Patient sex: F
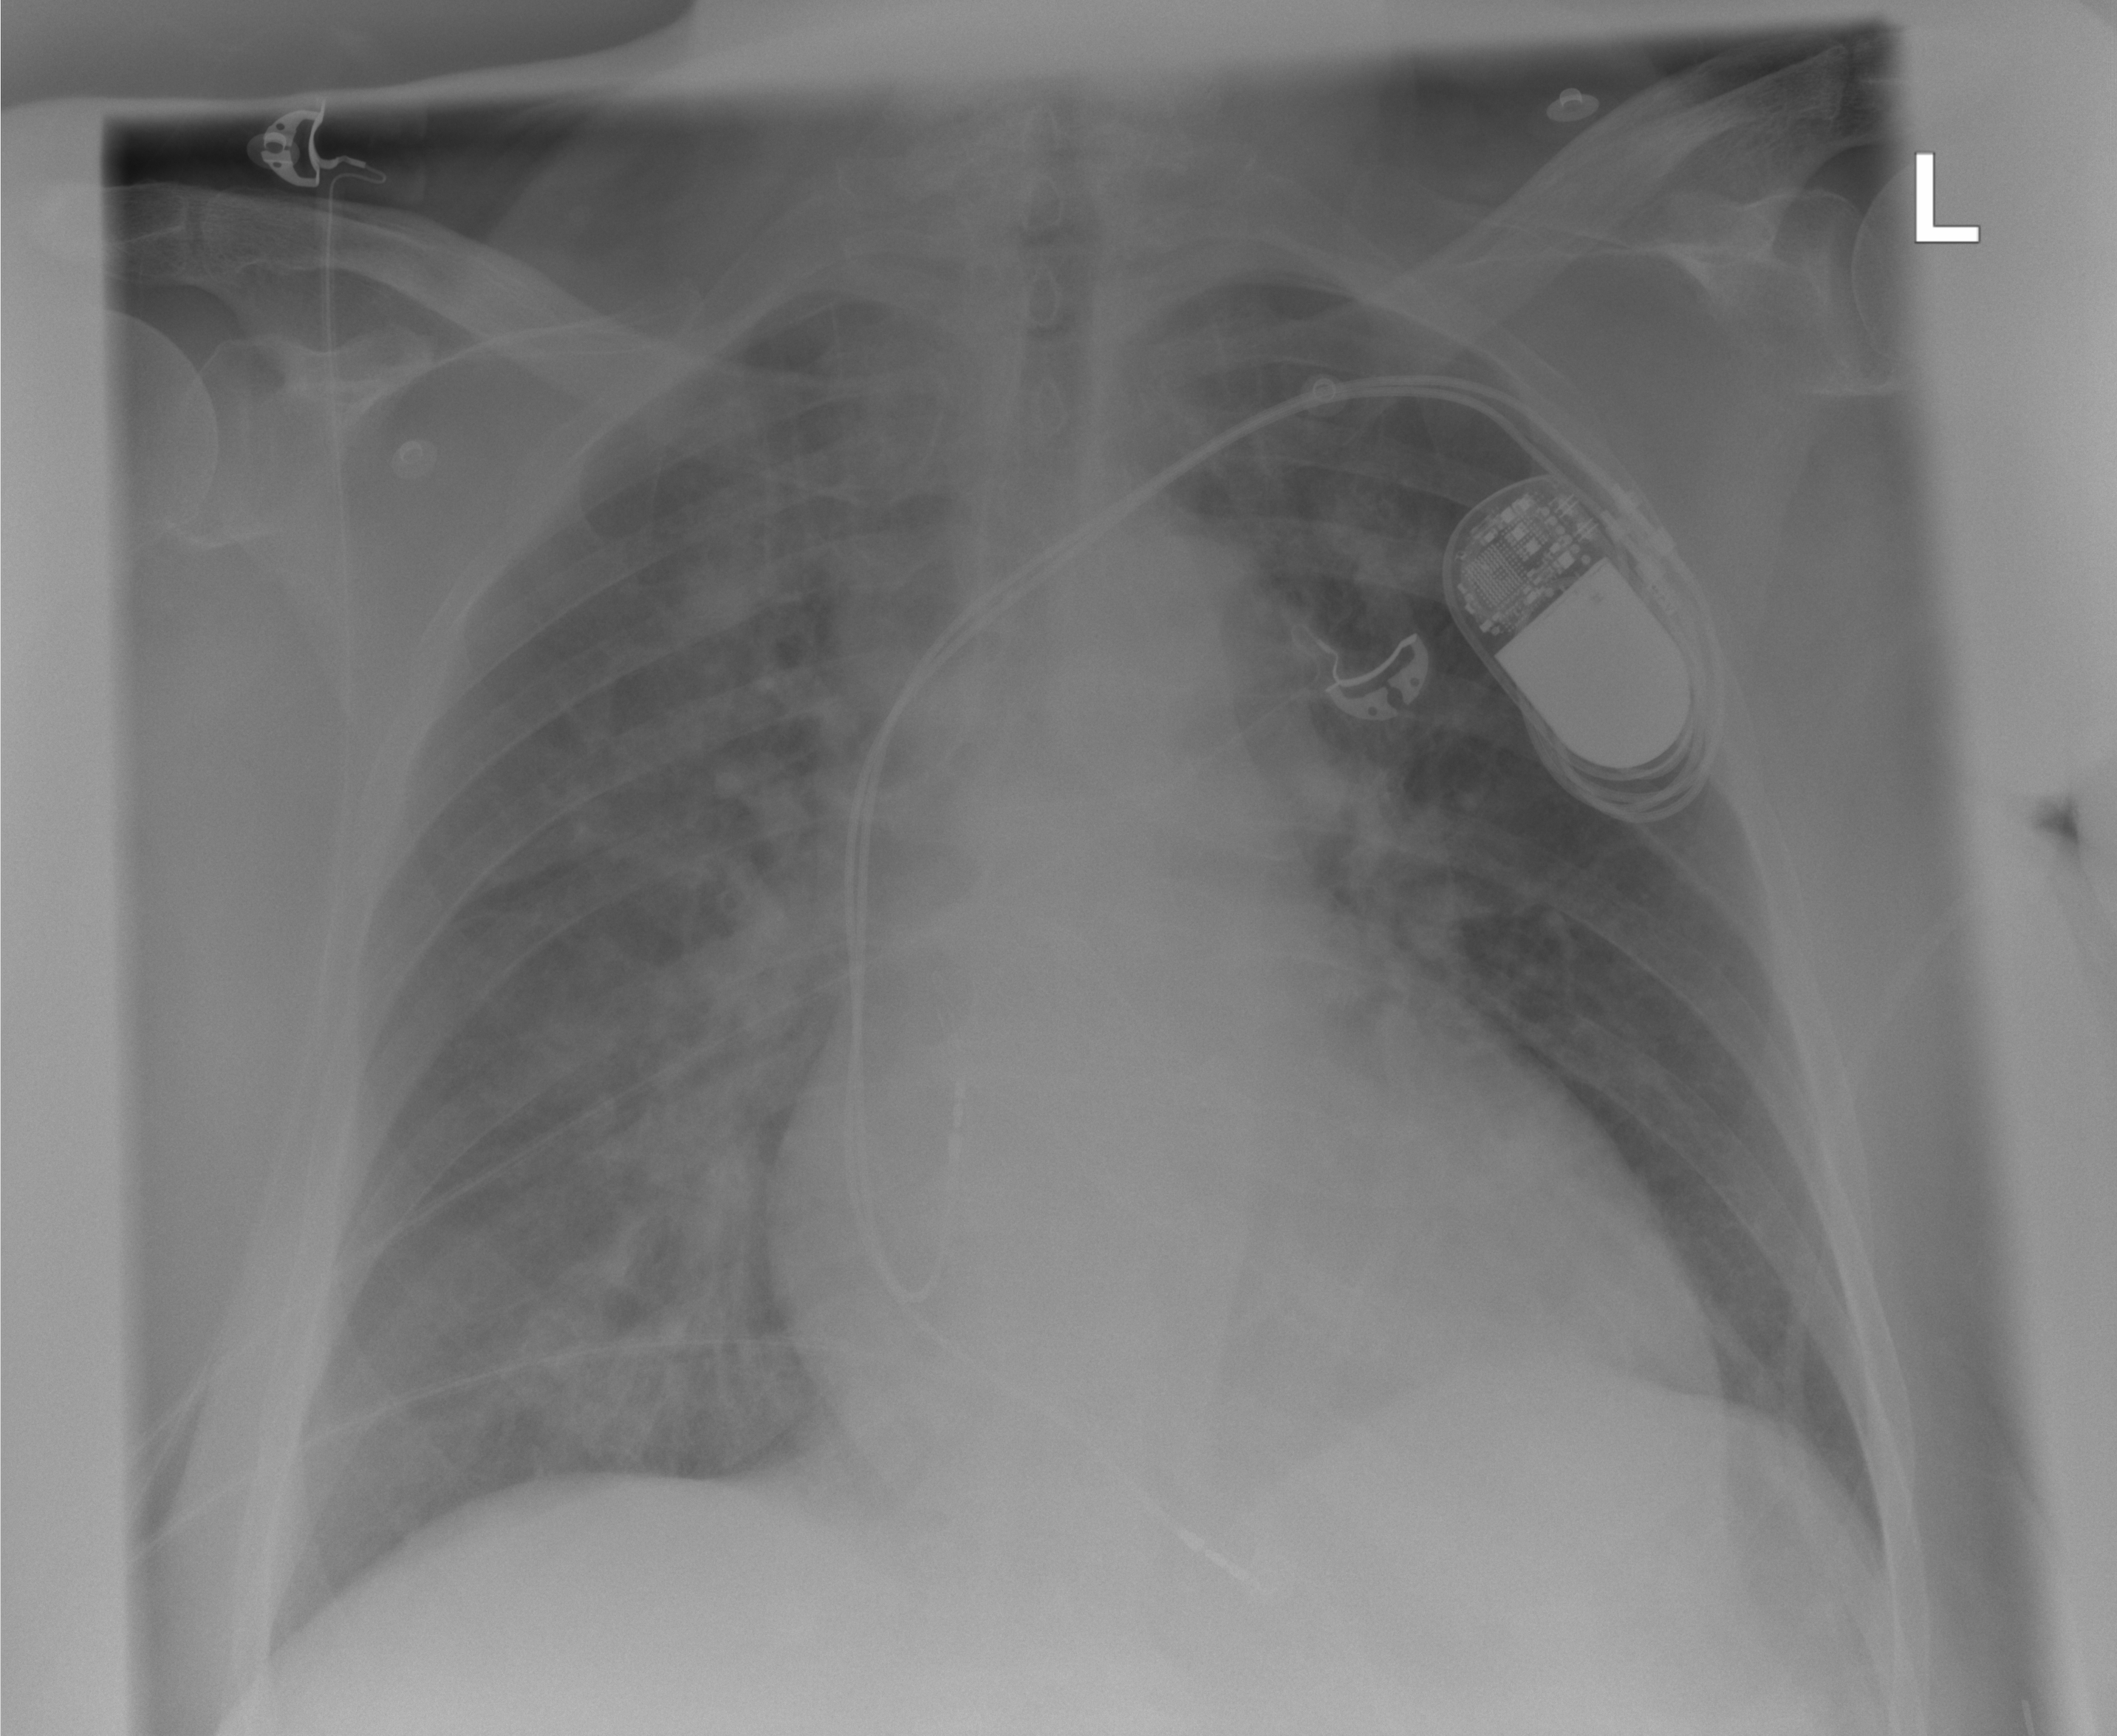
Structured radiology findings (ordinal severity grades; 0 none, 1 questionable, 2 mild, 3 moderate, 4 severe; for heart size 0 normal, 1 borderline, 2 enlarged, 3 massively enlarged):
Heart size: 2
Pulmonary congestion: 2
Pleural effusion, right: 0
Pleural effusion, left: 0
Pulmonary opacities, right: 3
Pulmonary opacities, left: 2
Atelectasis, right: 2
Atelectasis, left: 2